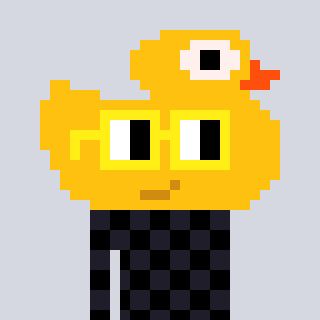
a pixel art character with square yellow glasses, a ducky-shaped head and a grayscale-colored body on a cool background